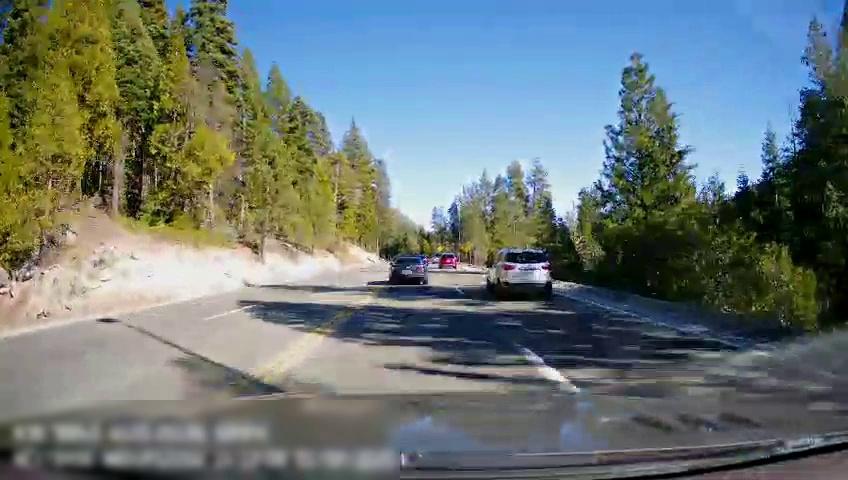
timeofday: Day
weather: Sunny
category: Drivable Space
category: Vehicles | Car
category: Vehicles | SUV
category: Vehicles | SUV
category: Lanes | Current Lane
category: Lanes | Current Lane
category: Lanes | Alternate Lane
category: Lanes | Opposite Lane
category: Lanes | Opposite Lane